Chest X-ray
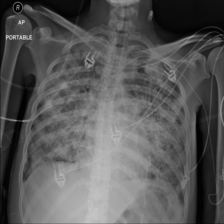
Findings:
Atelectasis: negative
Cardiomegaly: negative
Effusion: negative
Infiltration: positive
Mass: negative
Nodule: positive
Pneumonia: negative
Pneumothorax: negative
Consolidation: negative
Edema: negative
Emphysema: negative
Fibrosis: negative
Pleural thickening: negative
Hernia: negative